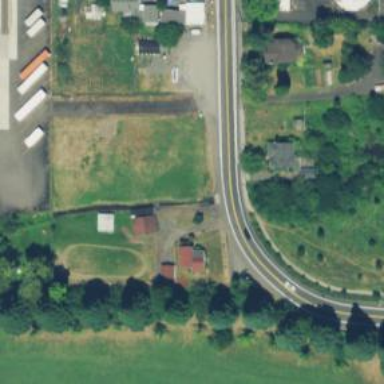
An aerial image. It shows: Tertiary road on asphalt surface with bridge. There is sidewalk on the left side.